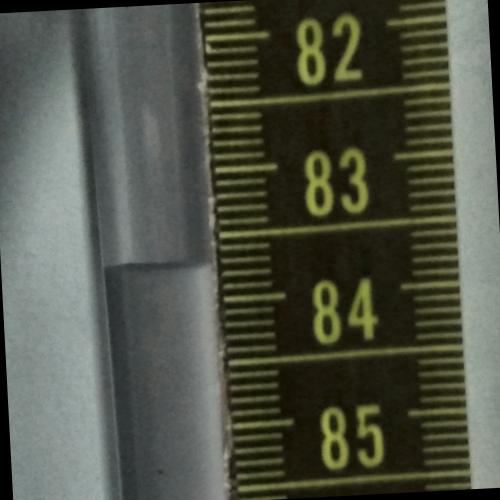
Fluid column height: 83.7 cm